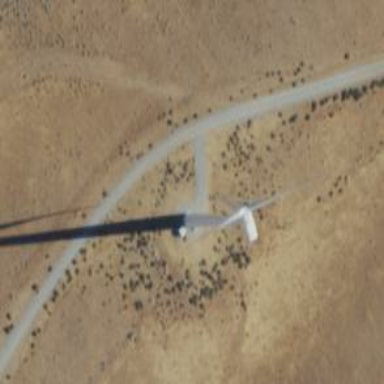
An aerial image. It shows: Wind generator in the form of horizontal axis wind turbine.